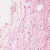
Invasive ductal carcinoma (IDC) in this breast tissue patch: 0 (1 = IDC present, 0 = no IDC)